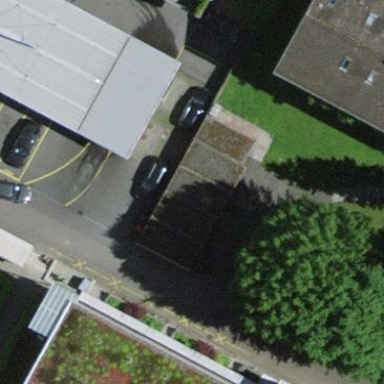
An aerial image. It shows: Area designated for garages.